Question: Here is what my PDF looks like now when loaded in a 'UIWebView': (I put in a blue gradient as the 'UIWebView''s background so you can see what I mean better).

I would like to centre that so that the bottom margin is the same as the top margin. How would I do this with a PDF (not local)?
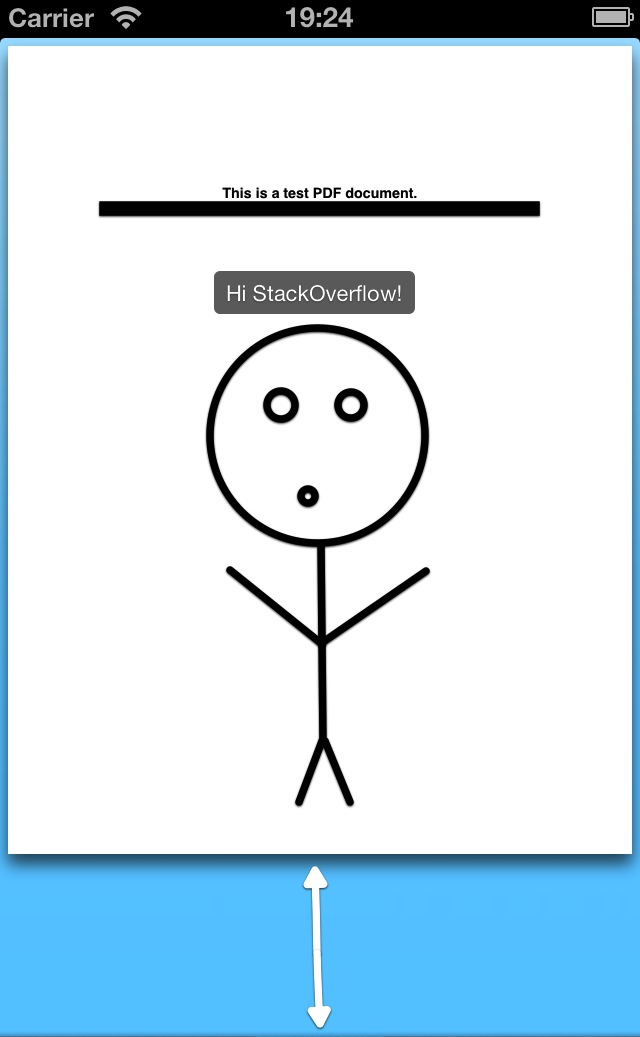
Answer: '''
- (void)webViewDidFinishLoad:(UIWebView *)webView
{
dispatch_after(dispatch_time(DISPATCH_TIME_NOW, 10 * NSEC_PER_MSEC), dispatch_get_main_queue(), ^{
CGFloat topInset = floor(([[self webView] frame].size.height - [[[self webView] scrollView] contentSize].height) / 2);
[[[self webView] scrollView] setContentInset:UIEdgeInsetsMake(topInset, 0, 0, 0)];
[[[self webView] scrollView] setContentOffset:CGPointMake(0, -topInset) animated:NO];
});
}
'''
This uses 'UIWebView''s internal 'UIScrollView'. The content size is fetched from the scroll view and is taken from the overall web view. This gives the 'extra' space. Half this and use it as a top inset and you have it centred. You do need to initially scroll the view to the correct place yourself using 'setContentOffset:' as this seems to be set internally before we manage to set the inset. From then on everything should work.
The 'dispatch_after' is unfortunately a requirement in iOS 8. The 'contentSize' will be 0 if you fetch it too early after 'webViewDidFinishLoad:'.